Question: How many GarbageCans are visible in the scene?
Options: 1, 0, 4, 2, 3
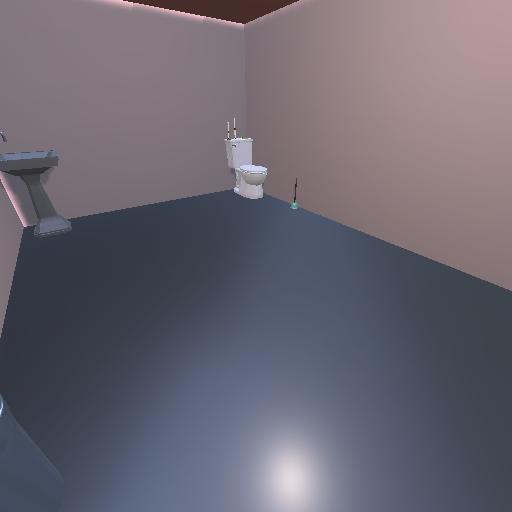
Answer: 1